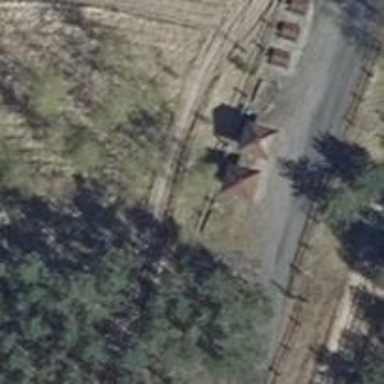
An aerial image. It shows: Picnic shelter amenity.